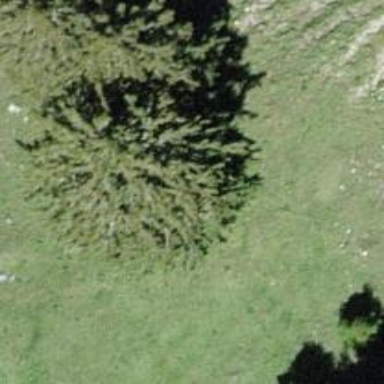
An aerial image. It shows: Needle-leaved tree in nature.